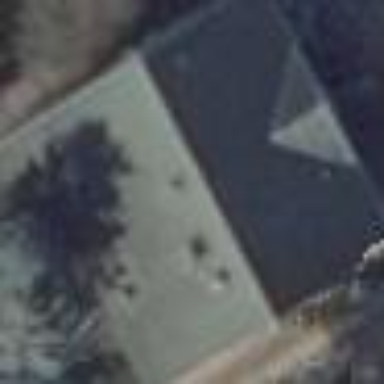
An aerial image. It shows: Gabled roof house.